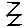
Label: zigzag